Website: home-depot
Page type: account-selection
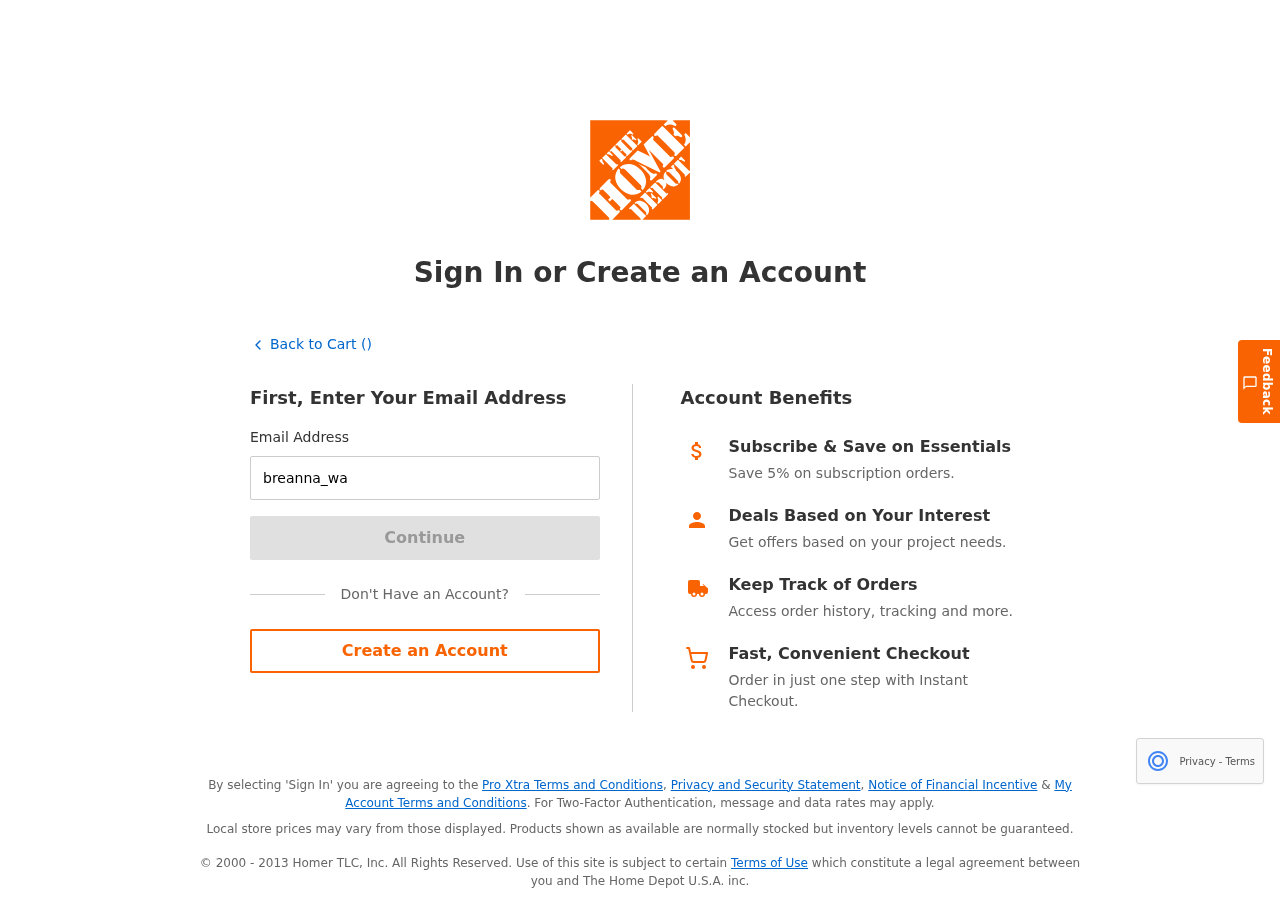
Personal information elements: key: PII_EMAIL
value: breanna_washington@hotmail.com